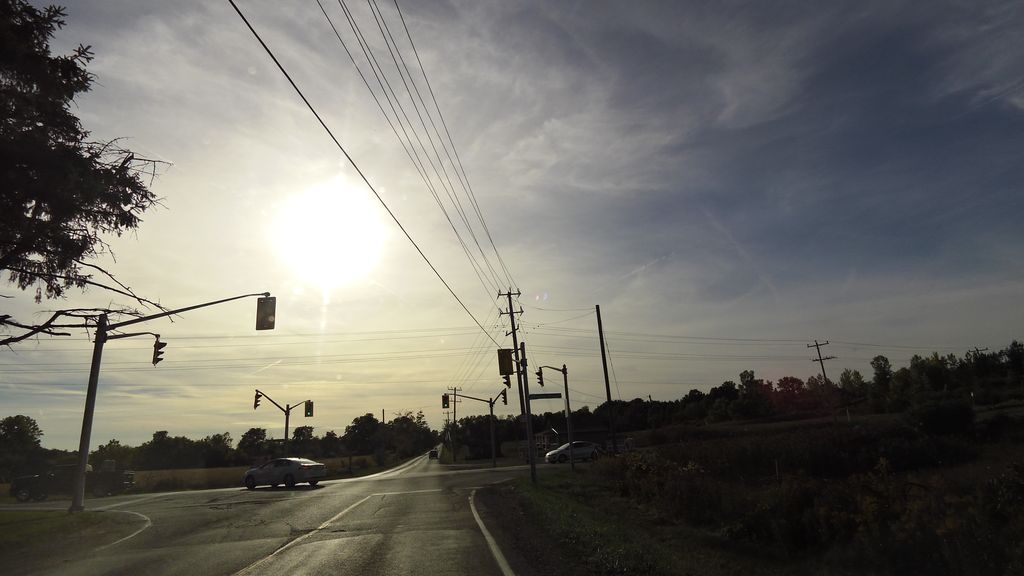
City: hamilton